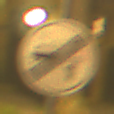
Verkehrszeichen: EndeVerbotUeberholenEinspurigeFahrzeuge
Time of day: Night
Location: Outdoor (Urban)
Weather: Clear
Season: NotSpecified
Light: Artificial